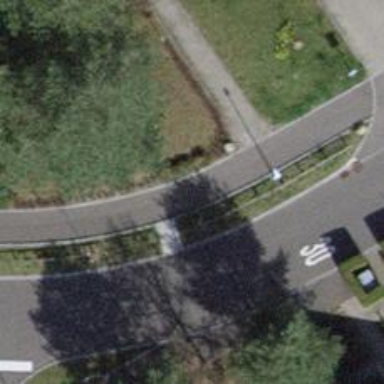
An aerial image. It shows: Sidewalk along the footway.